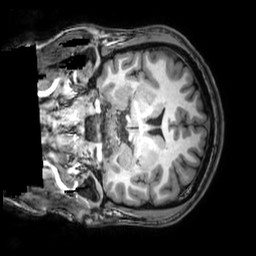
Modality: T1w
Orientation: coronal
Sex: male
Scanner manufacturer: philips
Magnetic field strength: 3 T
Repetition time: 0.008149 s
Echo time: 0.00373 s